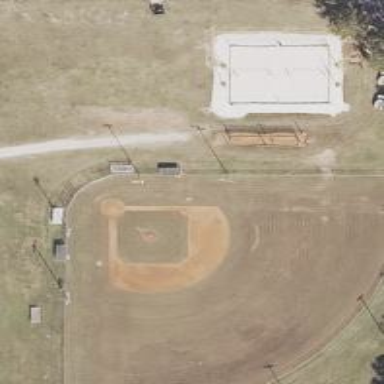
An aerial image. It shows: Baseball pitch for leisure land.